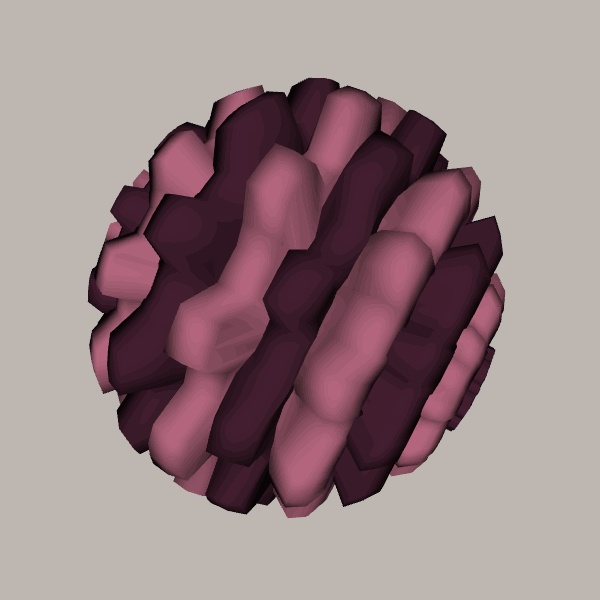
Background: light